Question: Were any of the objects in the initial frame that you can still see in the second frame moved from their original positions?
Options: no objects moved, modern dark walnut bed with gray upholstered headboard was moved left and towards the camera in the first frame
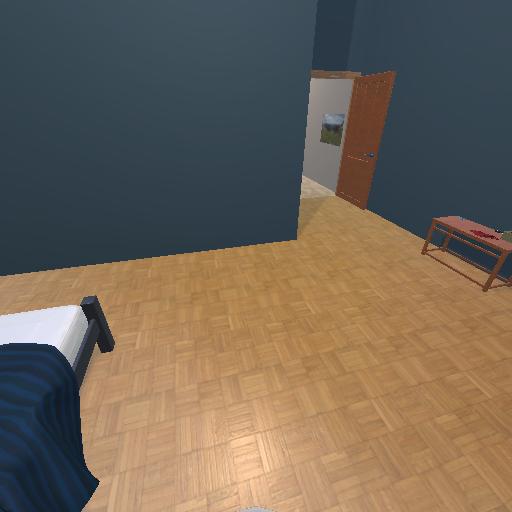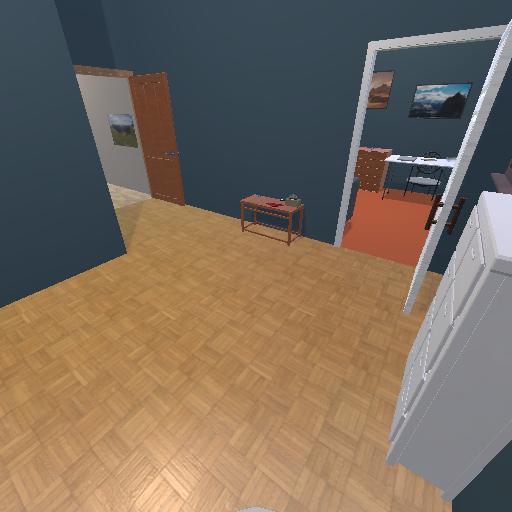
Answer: no objects moved